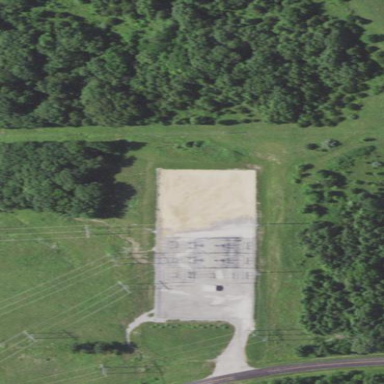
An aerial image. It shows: There is distribution substation enclosed by fence.